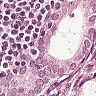
Metastatic tissue present: yes